Question: Following is my JavaScript code to get JSON data:
'''
$(document).ready(function()
{
$.support.cors = true;
$.getJSON('http://example.com/root_dir/test_json.php', function(data1)
{
alert("data1= "+data1);
});
});
'''
but the above alert shows me JSON in following format-

If I hit my php script URL in browser, it shows JSON data in expected formate as shown below-
'''
[{"name":"AB","std":"7","number":"82"},{"name":"CD","std":"9","number":"90"},{"name":"PQ","std":"12","number":"79"}]
'''
Following is my code-
'''
<?php
//Create an array
$json_response = array();
$row_array['name'] = 'AB';
$row_array['std'] = '7';
$row_array['number'] = '82';
array_push($json_response,$row_array);
$row_array['name'] = 'CD';
$row_array['std'] ='9';
$row_array['number'] = '90';
array_push($json_response,$row_array);
$row_array['name'] = 'PQ';
$row_array['std'] = '12';
$row_array['number'] = '79';
//push the values in the array
array_push($json_response,$row_array);
echo json_encode($json_response);
?>
'''
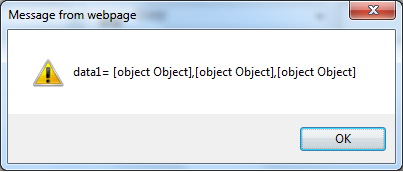
Answer: 'getJSON' decodes the JSON into a JavaScript data structure.
Concatenating it with a string will implicitly call 'toString()' on it. That will turn arrays in to a comma-seperated format and plain objects into '"[Object object]"'.
Nothing is going wrong. That is the expected behaviour.
If you want to see the data in JSON format, then use 'JSON.stringify(data)' or use '.ajax' instead of '.getJSON' and access the raw text data in the 'jqXHR' object.